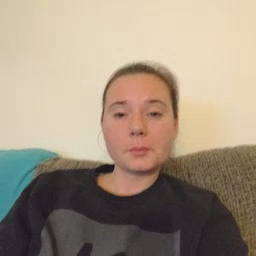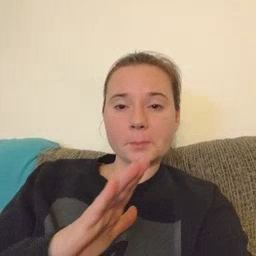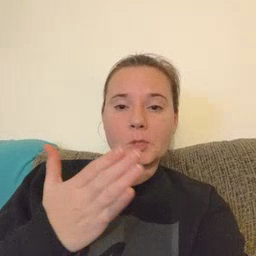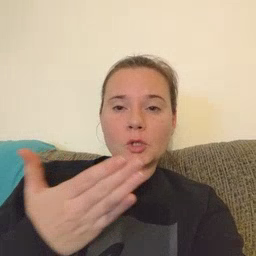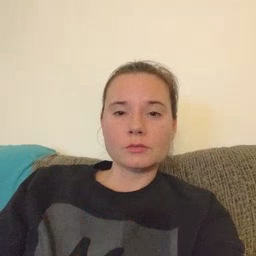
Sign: book